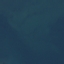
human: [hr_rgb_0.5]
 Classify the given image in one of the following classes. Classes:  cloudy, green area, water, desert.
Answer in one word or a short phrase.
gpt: water